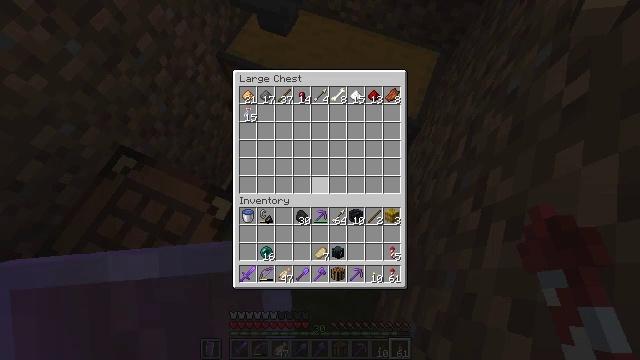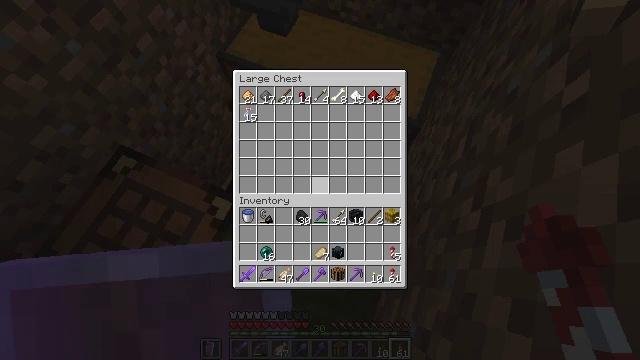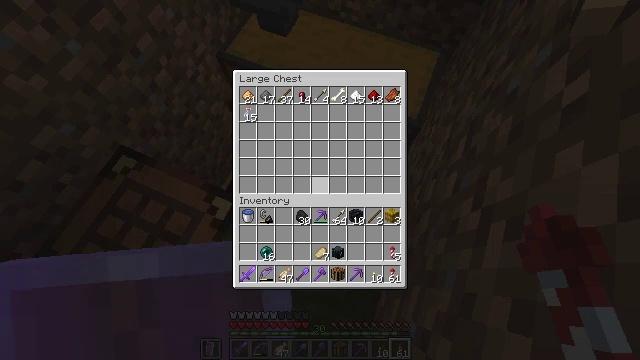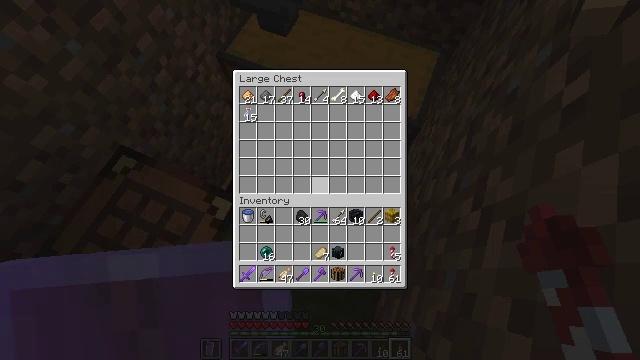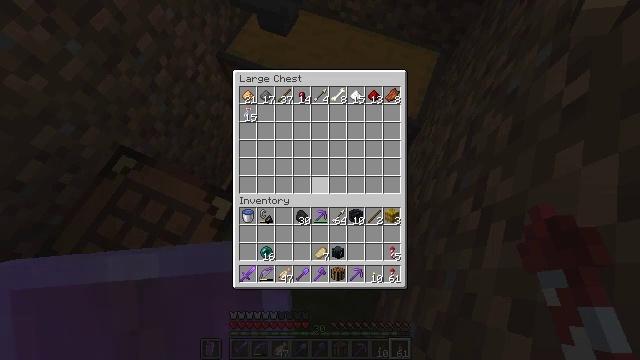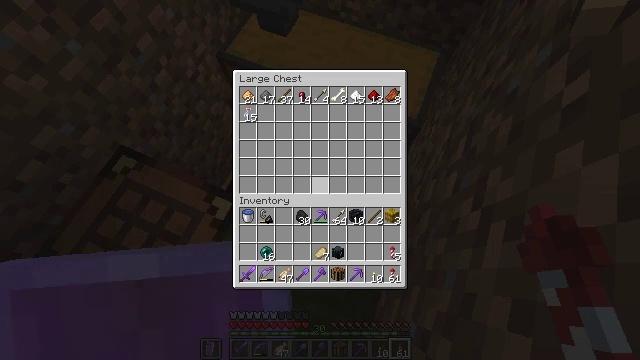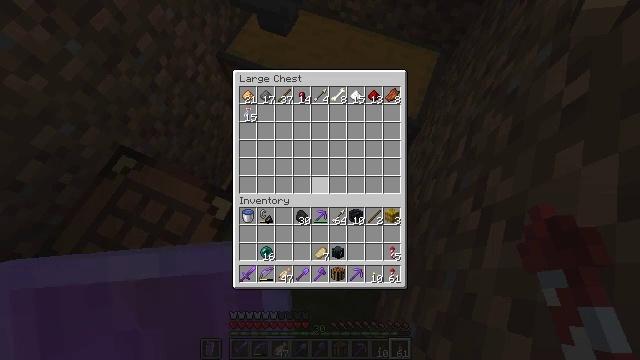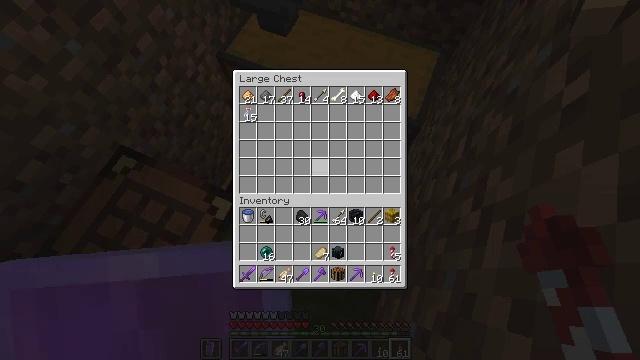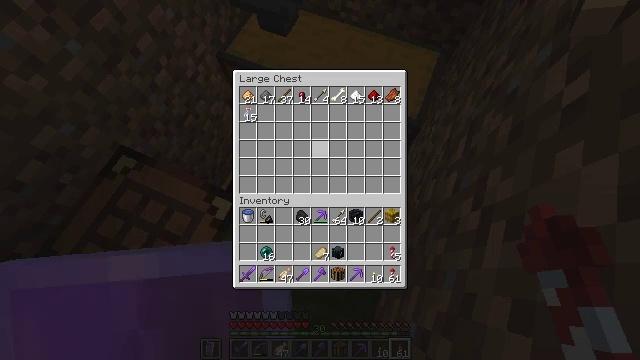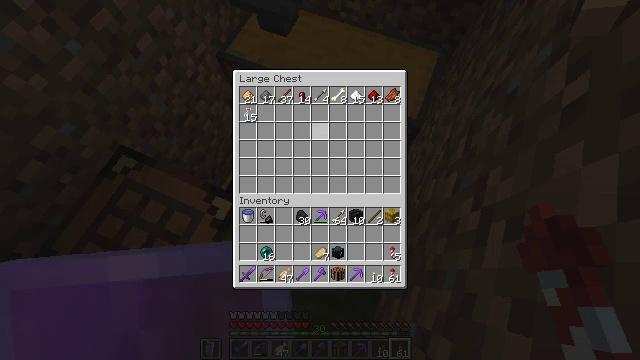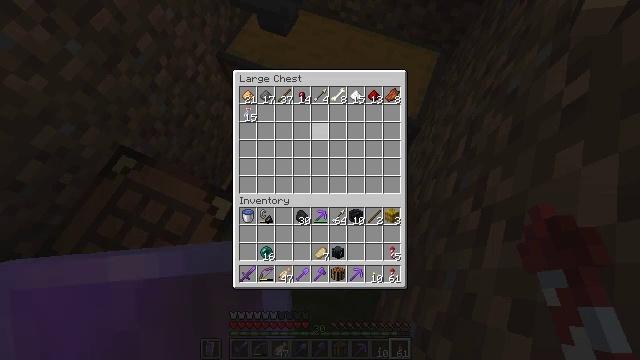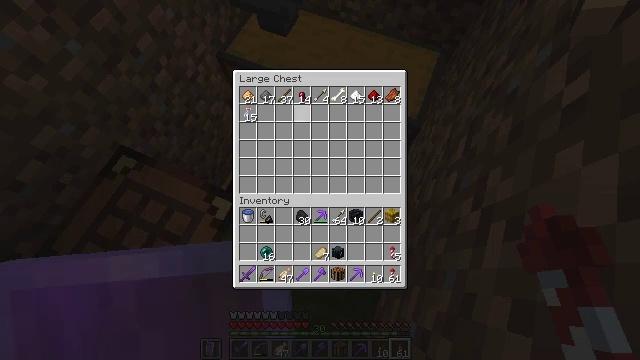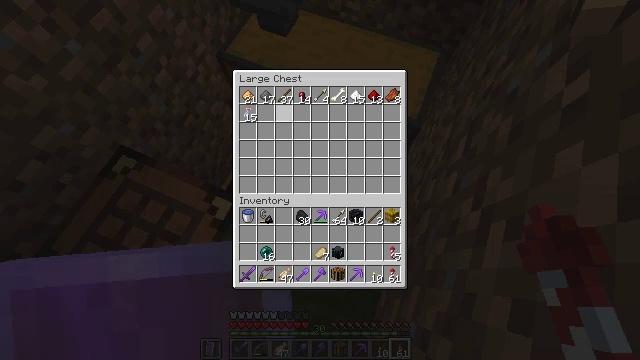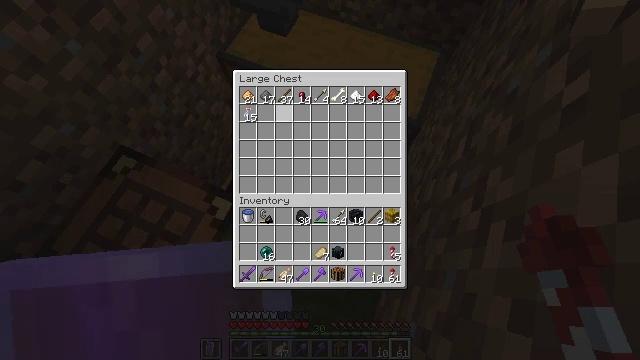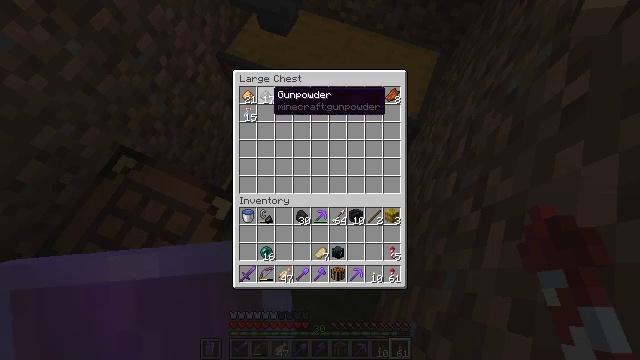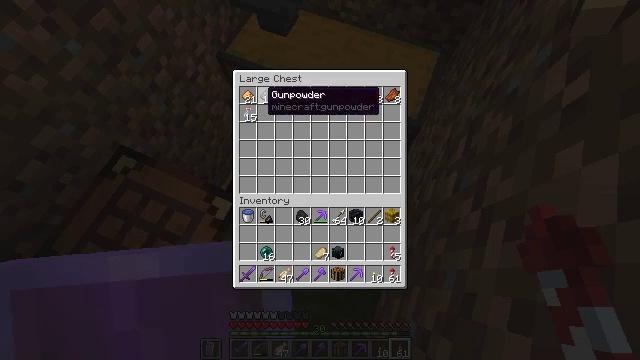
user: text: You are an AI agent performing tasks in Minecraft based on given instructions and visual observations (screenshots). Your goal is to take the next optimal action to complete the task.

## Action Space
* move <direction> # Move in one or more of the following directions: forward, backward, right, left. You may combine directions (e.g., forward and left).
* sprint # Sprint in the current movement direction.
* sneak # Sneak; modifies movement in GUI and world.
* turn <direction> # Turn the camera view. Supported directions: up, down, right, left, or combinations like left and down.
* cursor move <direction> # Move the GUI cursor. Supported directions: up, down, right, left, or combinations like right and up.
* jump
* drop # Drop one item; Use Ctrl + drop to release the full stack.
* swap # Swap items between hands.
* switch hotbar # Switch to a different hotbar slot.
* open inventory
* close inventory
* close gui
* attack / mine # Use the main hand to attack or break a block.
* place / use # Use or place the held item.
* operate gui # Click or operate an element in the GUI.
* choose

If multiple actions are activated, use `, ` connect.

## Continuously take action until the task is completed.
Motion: motion action
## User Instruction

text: Attack the sticky piston to retrieve it.
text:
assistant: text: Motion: no_op
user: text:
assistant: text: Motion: no_op
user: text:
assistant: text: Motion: no_op
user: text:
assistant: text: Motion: no_op
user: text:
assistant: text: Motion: no_op
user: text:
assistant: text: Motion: no_op
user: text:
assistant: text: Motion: turn up
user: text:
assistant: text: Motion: turn up
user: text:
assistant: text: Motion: turn up
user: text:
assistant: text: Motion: turn up
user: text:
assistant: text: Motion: turn left and up
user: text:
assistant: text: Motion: turn left and up
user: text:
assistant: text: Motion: turn left
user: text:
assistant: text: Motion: sneak, turn left
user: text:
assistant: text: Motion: sneak
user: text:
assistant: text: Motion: sneak
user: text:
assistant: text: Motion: sneak
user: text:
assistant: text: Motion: sneak
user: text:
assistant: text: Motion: sneak
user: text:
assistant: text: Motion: sneak
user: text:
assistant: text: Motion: sneak, attack / mine
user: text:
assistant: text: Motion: sneak, attack / mine
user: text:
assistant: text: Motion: sneak, attack / mine
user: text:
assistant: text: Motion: sneak
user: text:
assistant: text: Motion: sneak
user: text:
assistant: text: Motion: sneak
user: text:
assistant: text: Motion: sneak
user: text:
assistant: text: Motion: no_op
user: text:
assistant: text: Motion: no_op
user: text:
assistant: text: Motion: no_op